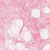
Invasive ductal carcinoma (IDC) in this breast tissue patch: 0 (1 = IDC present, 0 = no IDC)